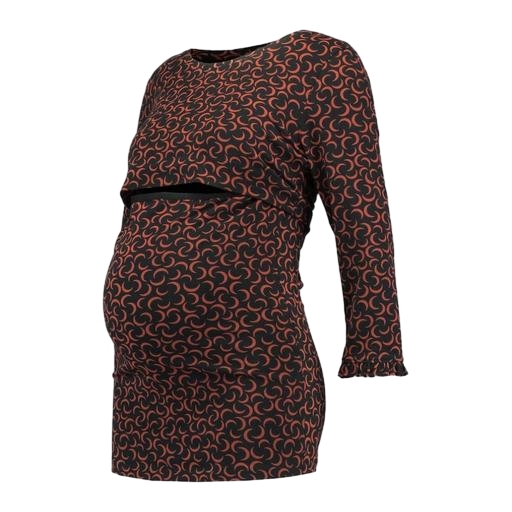
black maternity red, red claire maternity tunic, multicolor maternity coral longline, white background